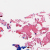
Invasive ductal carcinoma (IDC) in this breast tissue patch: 0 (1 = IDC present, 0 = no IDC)